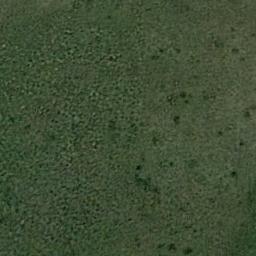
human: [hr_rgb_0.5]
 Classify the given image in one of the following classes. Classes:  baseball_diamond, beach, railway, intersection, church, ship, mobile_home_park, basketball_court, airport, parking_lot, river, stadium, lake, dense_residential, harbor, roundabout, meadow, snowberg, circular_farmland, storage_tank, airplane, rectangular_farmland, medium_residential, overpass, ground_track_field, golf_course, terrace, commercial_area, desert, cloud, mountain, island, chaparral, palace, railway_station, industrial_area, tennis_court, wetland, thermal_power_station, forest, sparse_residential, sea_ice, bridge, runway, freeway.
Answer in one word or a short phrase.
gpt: meadow